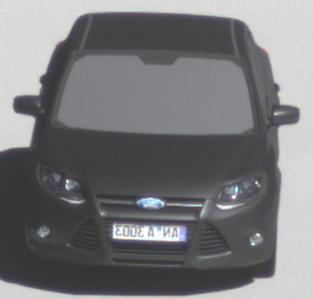
Make: Ford
Model: Focus 1.6 Ti-VCT
Detailed model: Focus (III)
Model produced from: 2011/09
Model produced until: 2014/09
Doors: 5
Color: gray
Road condition: dry road
Daytime: midday
Contrast: high contrast